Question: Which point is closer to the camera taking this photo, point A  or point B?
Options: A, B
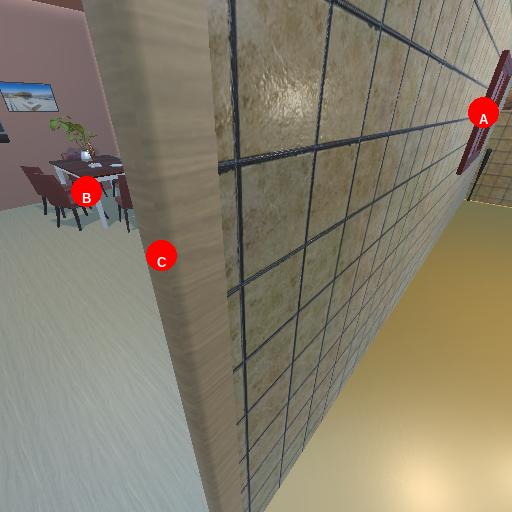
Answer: A